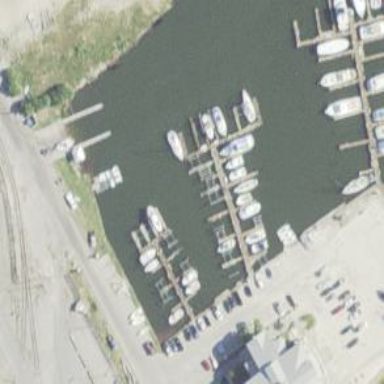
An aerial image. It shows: Man-made pier.